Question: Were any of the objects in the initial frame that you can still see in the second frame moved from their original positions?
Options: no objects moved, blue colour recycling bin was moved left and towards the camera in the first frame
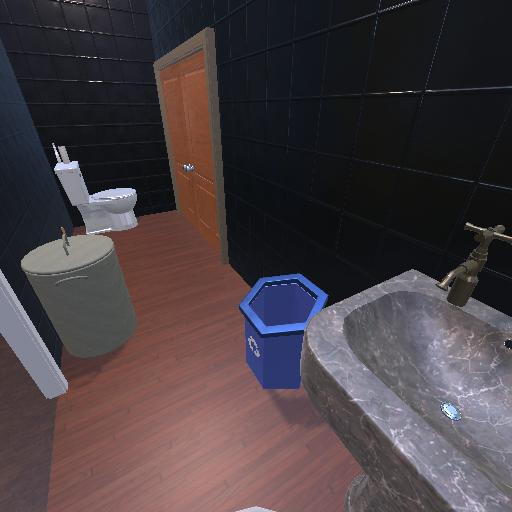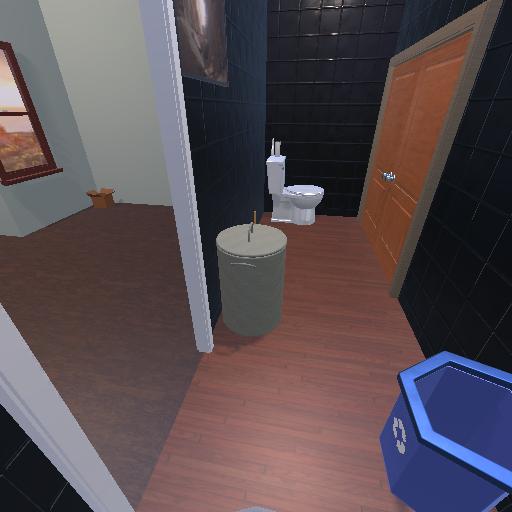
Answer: no objects moved